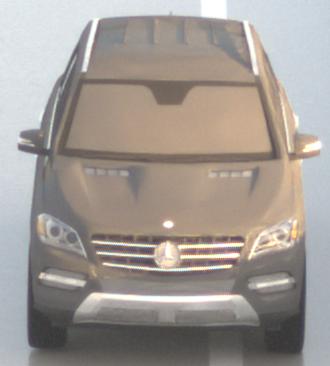
Make: Mercedes-Benz
Model: ML 350
Detailed model: M-Class (166)
Model produced from: 2011/11
Model produced until: 2014/10
Doors: 5
Color: gray
Road condition: wet road
Daytime: sunrise or sunset
Contrast: low contrast